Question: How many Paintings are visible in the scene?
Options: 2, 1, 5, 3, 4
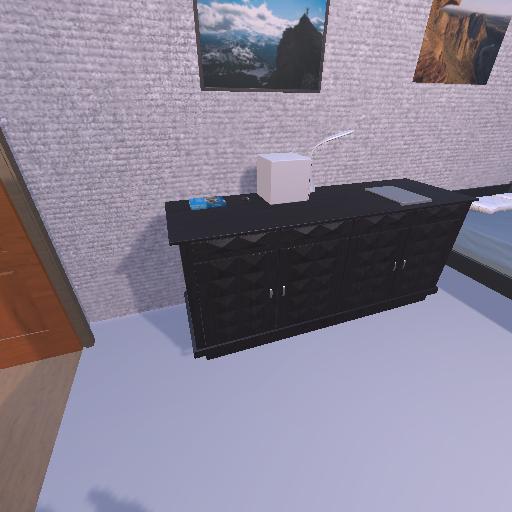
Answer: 2